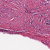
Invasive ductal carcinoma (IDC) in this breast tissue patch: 0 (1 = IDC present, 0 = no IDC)